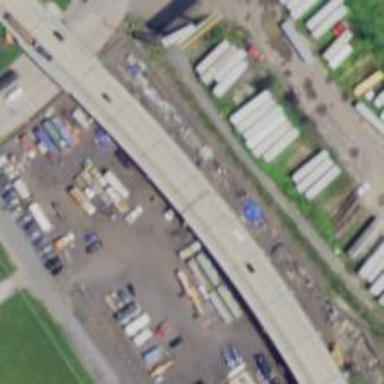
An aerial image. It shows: Trunk highway bridge.